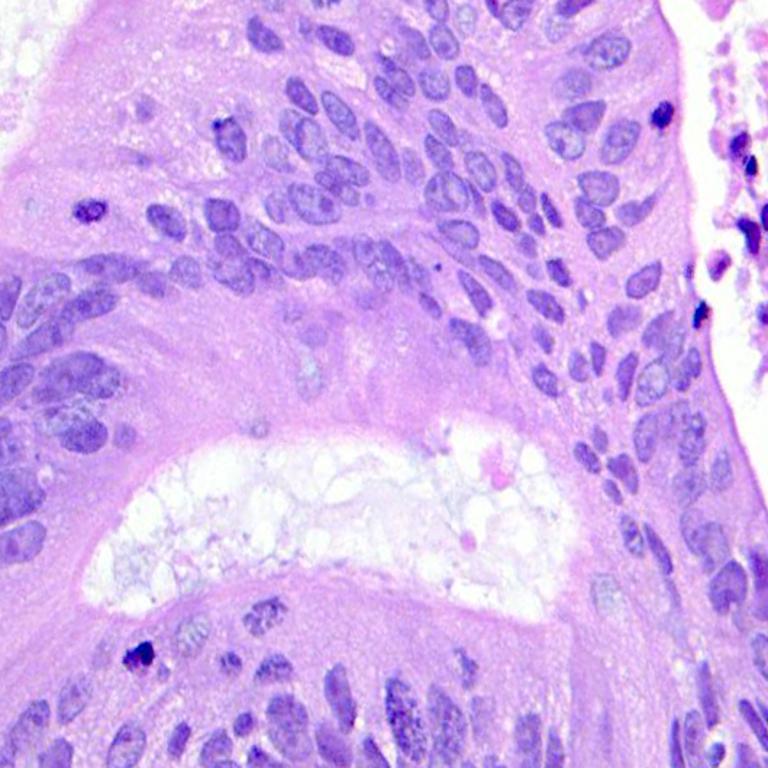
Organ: colon
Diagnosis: adenocarcinomas